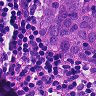
Metastatic tissue present: yes